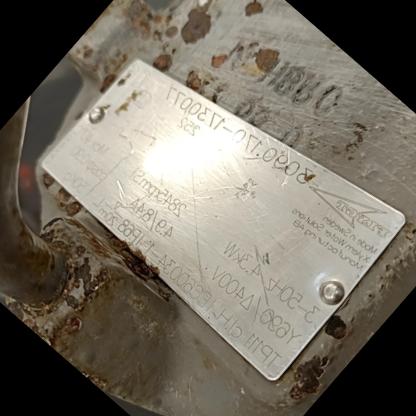
Klasa: tabliczka-znamionowa